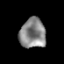
Tissue: prostate
Cell type: T cells
Senescence score: 0.3595
Nuclear area (px): 758
Mean DAPI intensity: 135.669